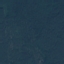
Label: Forest